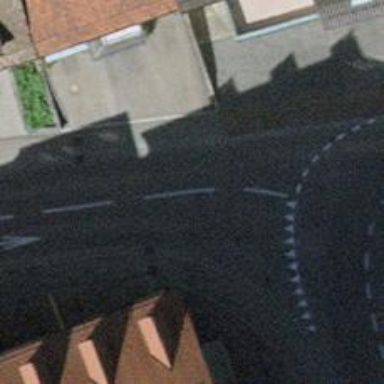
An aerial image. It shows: Asphalt unclassified road with sidewalk on the left.